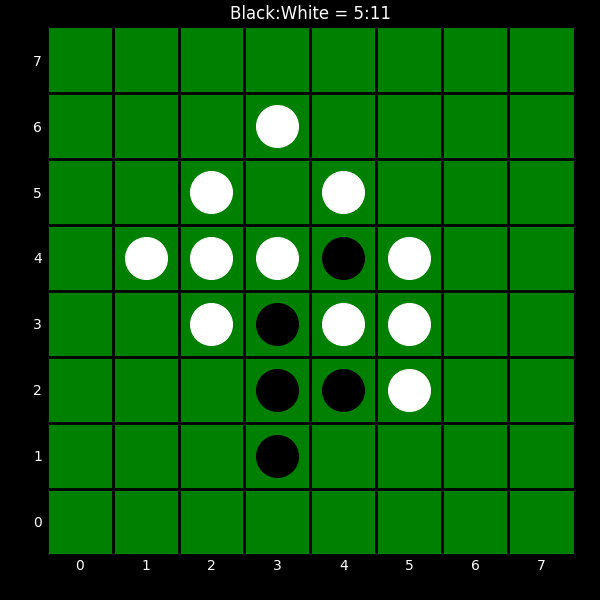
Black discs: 5
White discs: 11